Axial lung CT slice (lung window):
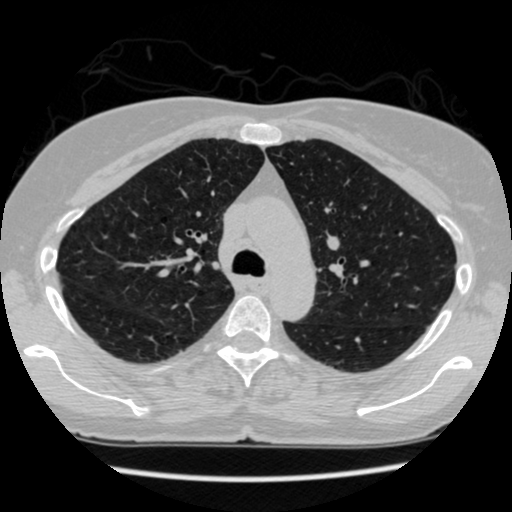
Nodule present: no